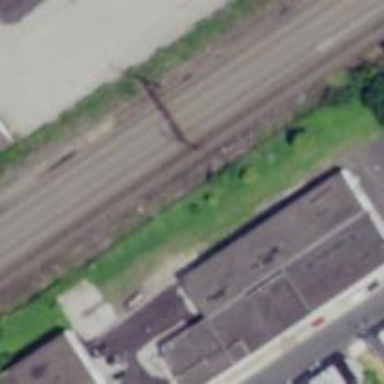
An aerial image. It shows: Railway track with contact lines for electrification.